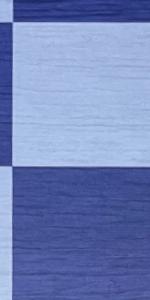
Label: Empty